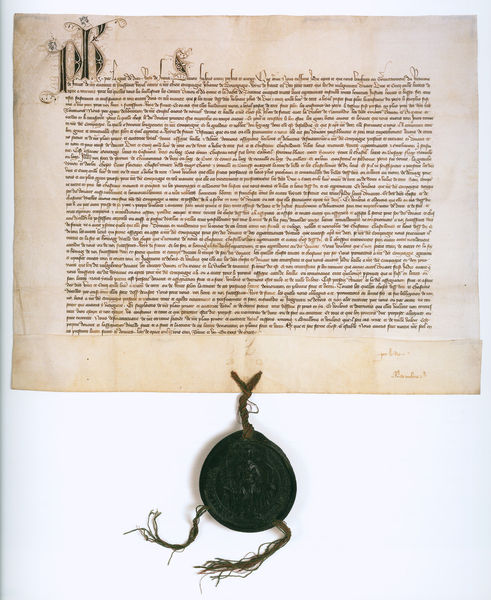
Titel: Pilippe VI modifiziert den Teller, die Mitgift seiner Frau Jeanne von Bourgogne
Institution: Paris, Archives nationales
Schlagwörter: schwarz, zeichen, band, schnur, schrift, papier, rand, faden, kordel, foto, initialen, text, stempel, pergament, wachs, schriftstück, siegel, urkunde, bulle, sigel, dokument, kapitälchen, erlass, archivalien